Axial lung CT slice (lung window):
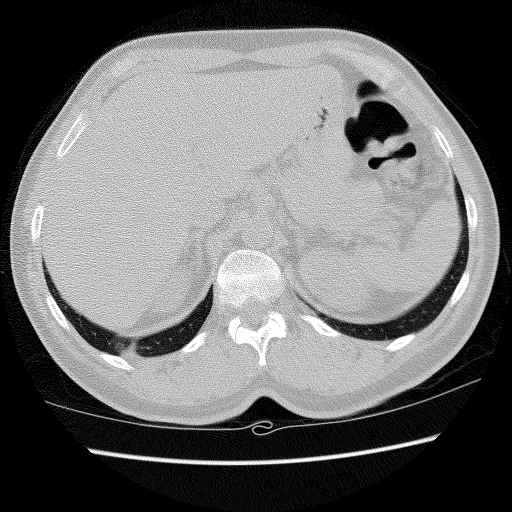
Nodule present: no